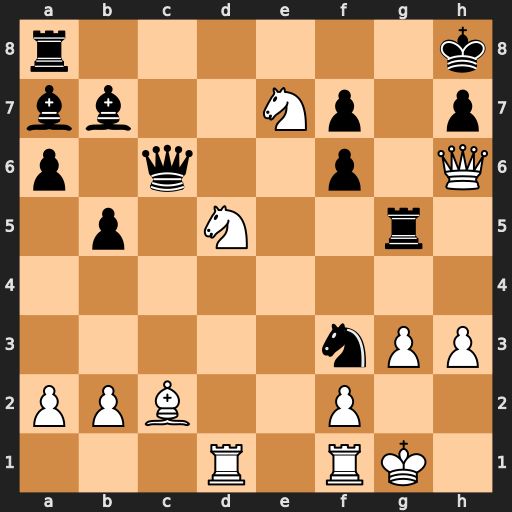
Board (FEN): r6k/bb2Np1p/p1q2p1Q/1p1N2r1/8/5nPP/PPB2P2/3R1RK1
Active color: w
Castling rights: -
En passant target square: -
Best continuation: Kh1 Qxc2 Qxf6+ Rg7 Nf5 Bd4 Rxd4 Qxf5 Qxf5